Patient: sex F, age 61
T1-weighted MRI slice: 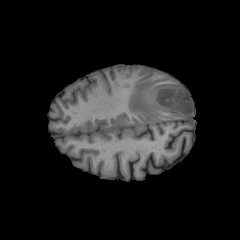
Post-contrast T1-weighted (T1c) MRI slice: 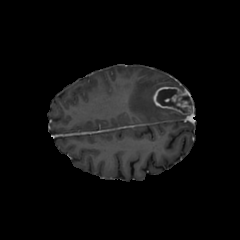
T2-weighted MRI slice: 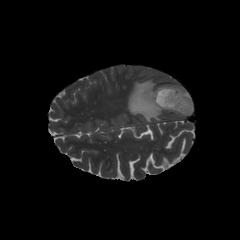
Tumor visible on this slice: yes
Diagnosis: Glioblastoma, IDH-wildtype
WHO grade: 4